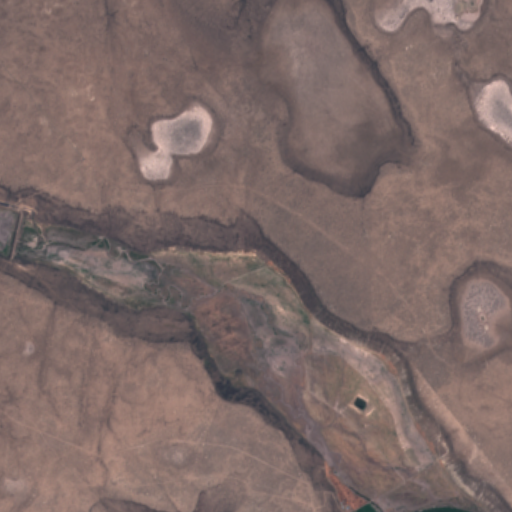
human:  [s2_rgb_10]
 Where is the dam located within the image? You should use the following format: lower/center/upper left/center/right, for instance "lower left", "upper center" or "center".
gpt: The dam is located in the center left of the image.
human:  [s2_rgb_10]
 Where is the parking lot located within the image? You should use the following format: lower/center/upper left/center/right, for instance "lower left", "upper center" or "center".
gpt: The parking lot is located in the center left of the image.
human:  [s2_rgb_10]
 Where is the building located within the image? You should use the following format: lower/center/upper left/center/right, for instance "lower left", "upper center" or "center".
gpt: The building is located in the lower right of the image.
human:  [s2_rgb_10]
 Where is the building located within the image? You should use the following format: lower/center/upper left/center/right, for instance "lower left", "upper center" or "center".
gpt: The building is located in the lower right of the image.
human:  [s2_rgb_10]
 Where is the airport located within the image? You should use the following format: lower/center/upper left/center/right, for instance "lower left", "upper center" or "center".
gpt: There is no airport in the image.